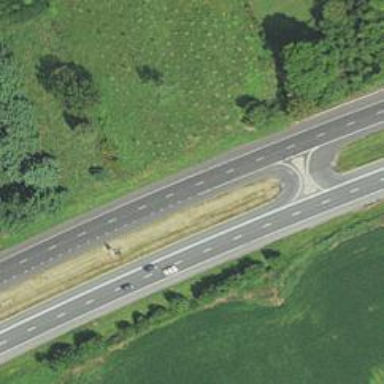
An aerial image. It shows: Asphalt trunk highway which is also expressway.